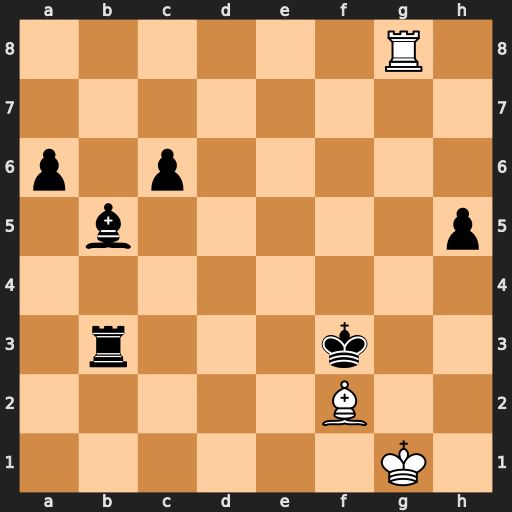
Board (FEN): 6R1/8/p1p5/1b5p/8/1r3k2/5B2/6K1
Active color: w
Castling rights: -
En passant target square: -
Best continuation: Rg3+ Ke4 Rxb3